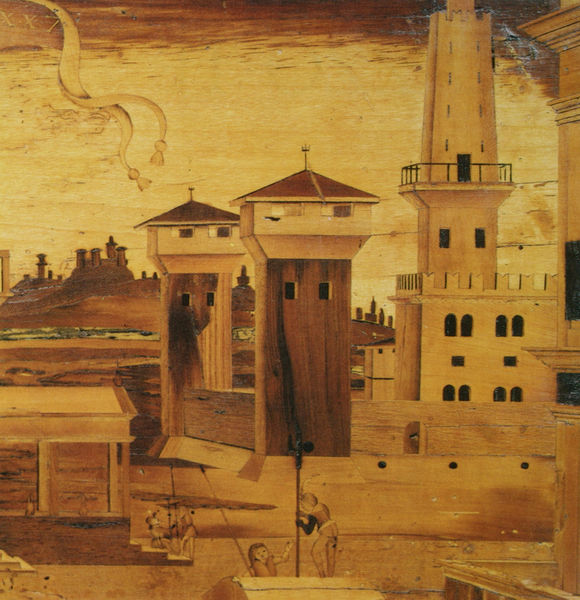
Titel: Zweite Grotta der Isabella d'Este (Corte Vecchia), Detail der Wandvertäfelung
Standort: Mantua
Institution: Palazzo Ducale
Schlagwörter: berg, blau, gemälde, himmel, schatten, wasser, wolken, fluss, gelb, landschaft, menschen, ocker, stadt, ausschnitt, braun, fenster, holz, licht, männer, schwarz, strasse, tisch, tür, zeichnung, anlage, dach, haus, rot, schloss, beige, architektur, bild, möbel, bach, ferne, horizont, häuser, hügel, brüstung, schön, boot, kahn, turm, balkon, holzschnitt, schrank, fahnen, italien, man, perspektive, türen, fahne, dächer, mauer, strom, banner, treppe, balcony, lanze, palace, people, soldaten, soldier, einfach, talking, wall, windows, yellow, detail, brown, geländer, stufen, tor, zinnen, befestigung, burg, türme, leuchtturm, festung, schlicht, soldat, ritter, löcher, einlegearbeit, intarsie, intarsien, tore, sims, maserung, gesims, tischler, mauern, clouds, sky, florenz, hill, orange, water, rötlich, roof, tower, hellebarde, stadtmauer, geschosse, knight, baumhaus, speere, trottel, bänder, jerusalem, castle, wachen, hölzer, konisch, holzbild, town, fort, utopie, buildings, wachturm, spruchband, verteidigung, schriftband, lighthouse, guard, holzeinlegearbeit, guards, towers, kitter, turmm, moat, tassles, fortress, tassel, lance, battlements, tischer, shio, speare, wachttürme, cord, lookout, mnauer, hüäuser, holzmalerei, trum